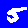
Digit: 5